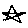
Label: star